Field crop: tomato
Growth stage: 1
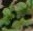
Species: solanum